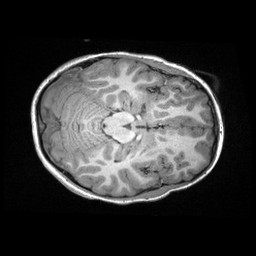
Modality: T1w
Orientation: axial
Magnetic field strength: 3 T